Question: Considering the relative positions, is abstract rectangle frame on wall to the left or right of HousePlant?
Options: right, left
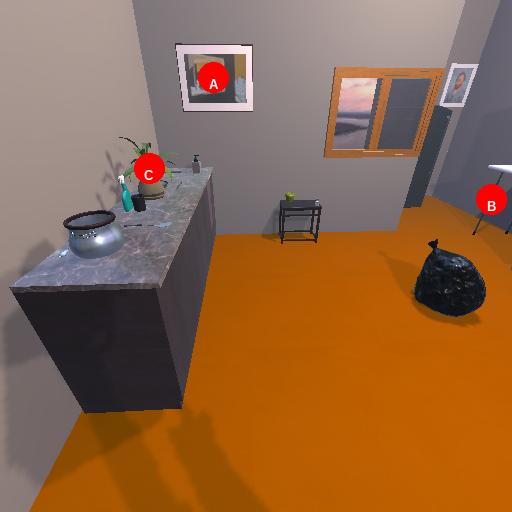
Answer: right